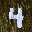
Label: 4